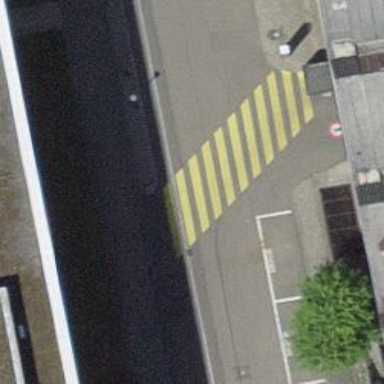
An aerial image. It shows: Zebra crossing on the road.